Question: I have a .ps file and I want to increase the line widths of the main axis (major and minor ticks). Which property in the ps file is the right one to change.
The ps file is available <URL> and you can see the output file below.

According to the <URL>, the setlinewidth syntax is something like
'''
4 setlinewidth
'''
However, in my file, the setlinewidth is called like this
'''
/sw /setlinewidth load def
'''
It seems that this is a different syntax! I also wrote something like a piece of code to pop a value (3) and set it to linewidth (at least I think)
'''
{ dup 0 eq
{ pop 3
} if
setlinewidth
} bind def
/sw /setlinewidth load def
'''
But it incorrect.
I appreciate if someone help me how to change the linewidth because I am not really going to write a printer driver....
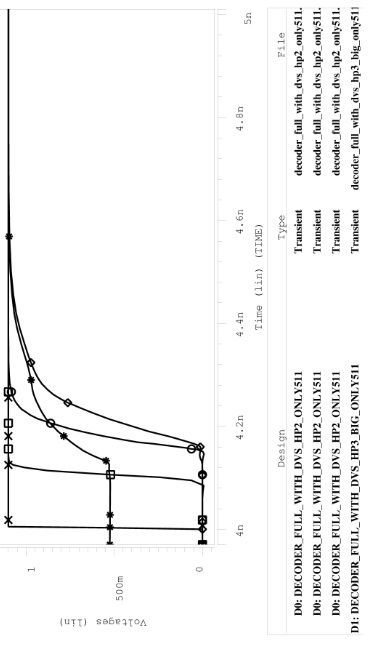
Answer: I'd like to add a few supplementary words to accompany Ken's answer, which is IMO the correct view. The basics of the language can be gleaned by checking the <URL>. Then you should read the green book for background on why the program is structured as it is with a prolog that defines lots of short names, and a script that looks more like pure data.
If you do that, then you will find that Ken really has given you the answer of how to do it by modifying the postscript. But it is also very true that a "better" way is almost always to re-generate the postscript by modifying the actual source material (whatever that may be, it probably has something closer to a "property" for that element).
---
As Ken said, you don't actually need to mess with the line
'''
/sw /setlinewidth load def
'''
This isn't calling 'setlinewidth', but defining 'sw' as a shortcut for the longer name.
So, for each section there are 2 things you need to do:
1. change the linewidth at the start
2. change it back at the end
To change the width relative to its current value, you can use 'currentlinewidth' and do a little math.
'''
currentlinewidth 2 mul setlinewidth
'''
To change it back, you can do the inverse operation, or bracket the whole thing with an extra 'gsave' ... 'grestore' pair, or save the original width in a definition and use the definition to reset it.
You can use either the long operator names like 'gsave' or the shortcuts defined in the program, like 'gs'.